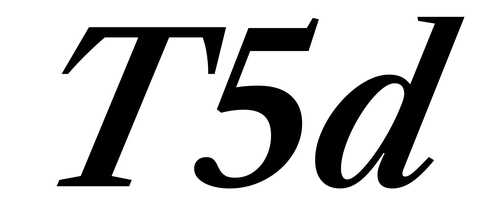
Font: LibreCaslonText-Italic_SemiBold_Italic